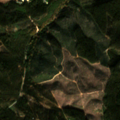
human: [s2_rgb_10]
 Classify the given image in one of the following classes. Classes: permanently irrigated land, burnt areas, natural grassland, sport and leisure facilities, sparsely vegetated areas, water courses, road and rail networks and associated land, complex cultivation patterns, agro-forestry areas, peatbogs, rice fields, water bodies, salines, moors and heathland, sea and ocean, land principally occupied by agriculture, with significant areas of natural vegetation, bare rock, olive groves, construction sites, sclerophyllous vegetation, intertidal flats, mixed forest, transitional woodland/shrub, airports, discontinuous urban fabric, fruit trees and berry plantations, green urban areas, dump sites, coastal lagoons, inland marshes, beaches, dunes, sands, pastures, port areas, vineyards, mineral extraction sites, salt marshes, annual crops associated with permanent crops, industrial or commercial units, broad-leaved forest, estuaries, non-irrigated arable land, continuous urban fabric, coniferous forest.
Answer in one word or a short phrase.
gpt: broad-leaved forest, transitional woodland/shrub